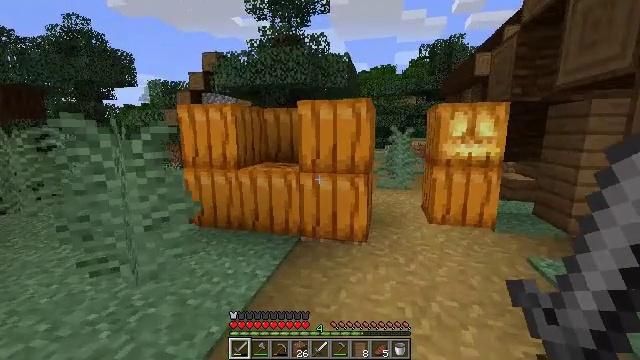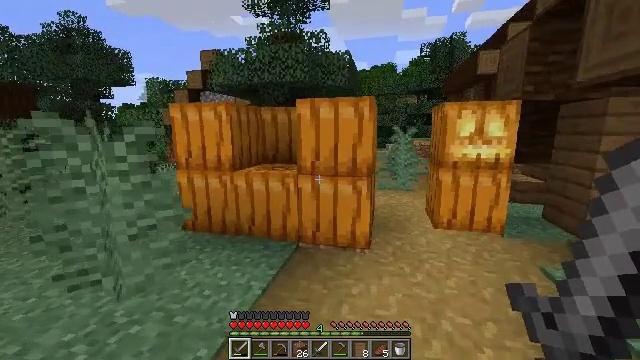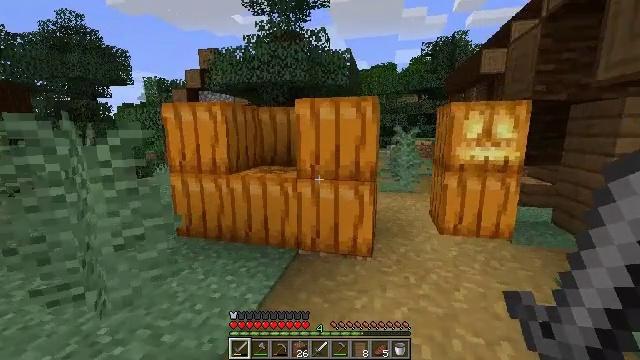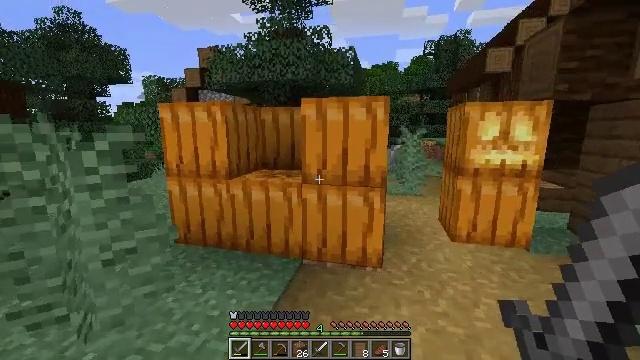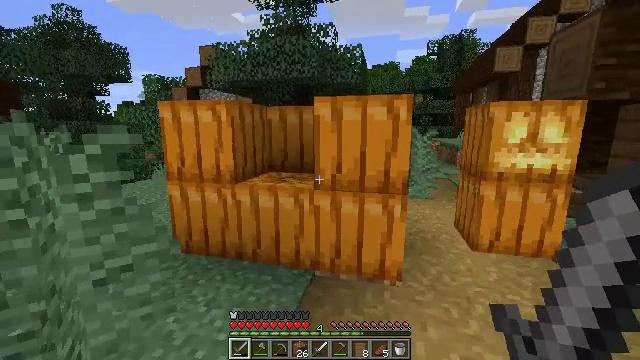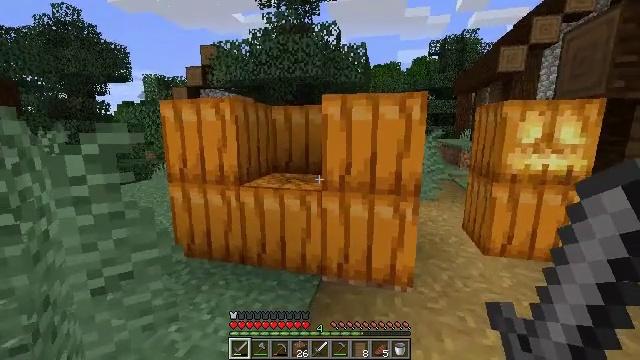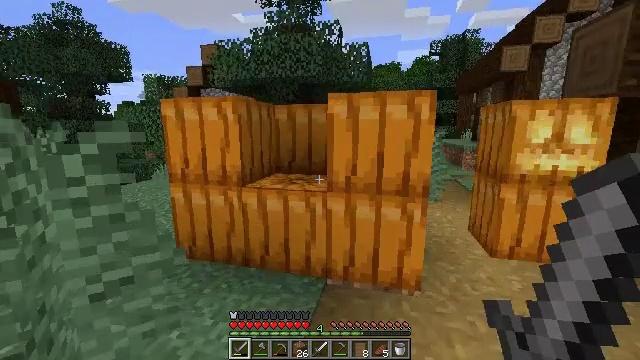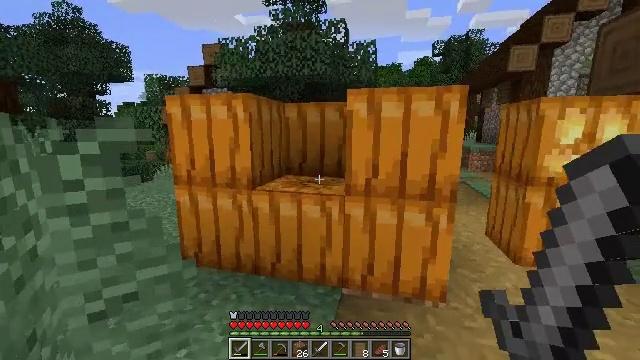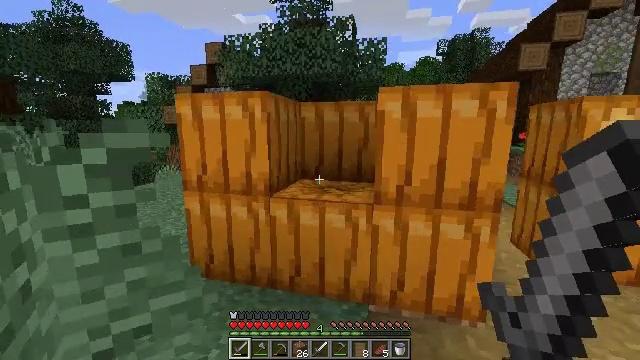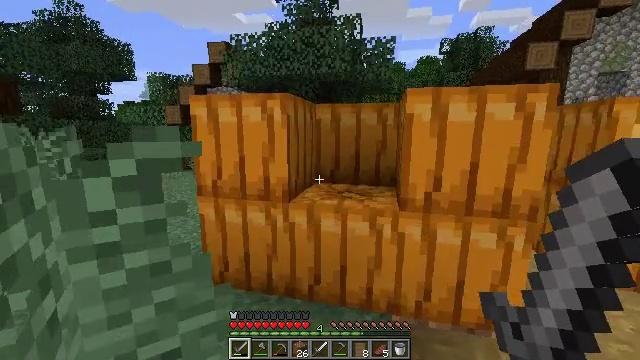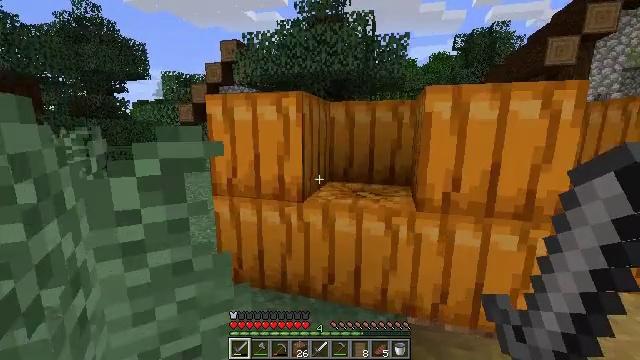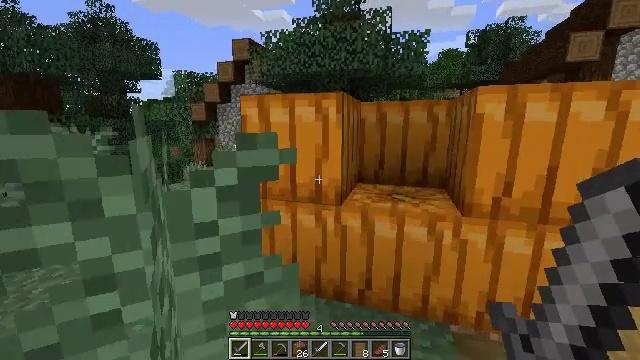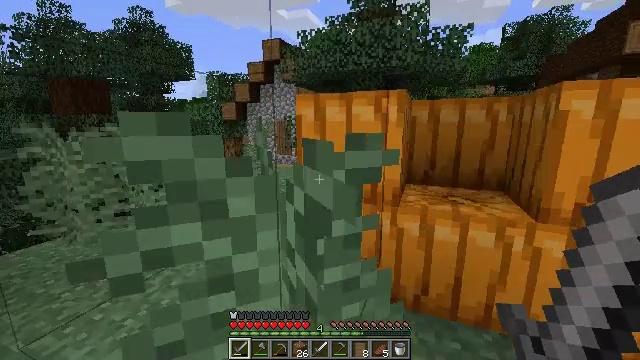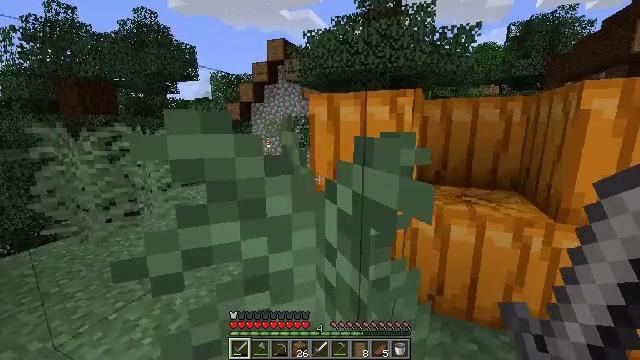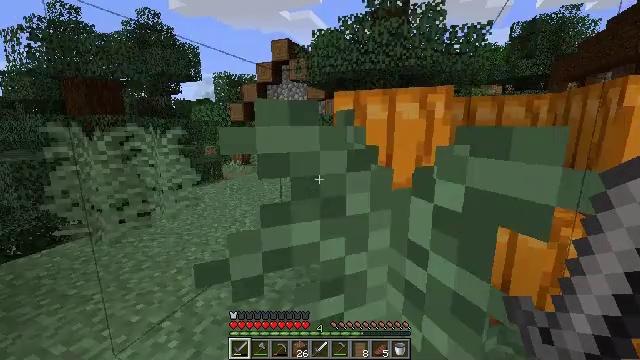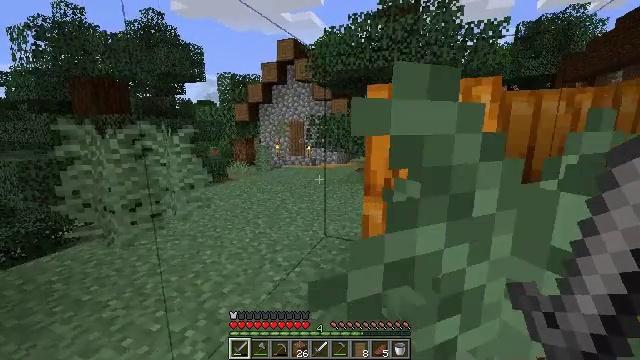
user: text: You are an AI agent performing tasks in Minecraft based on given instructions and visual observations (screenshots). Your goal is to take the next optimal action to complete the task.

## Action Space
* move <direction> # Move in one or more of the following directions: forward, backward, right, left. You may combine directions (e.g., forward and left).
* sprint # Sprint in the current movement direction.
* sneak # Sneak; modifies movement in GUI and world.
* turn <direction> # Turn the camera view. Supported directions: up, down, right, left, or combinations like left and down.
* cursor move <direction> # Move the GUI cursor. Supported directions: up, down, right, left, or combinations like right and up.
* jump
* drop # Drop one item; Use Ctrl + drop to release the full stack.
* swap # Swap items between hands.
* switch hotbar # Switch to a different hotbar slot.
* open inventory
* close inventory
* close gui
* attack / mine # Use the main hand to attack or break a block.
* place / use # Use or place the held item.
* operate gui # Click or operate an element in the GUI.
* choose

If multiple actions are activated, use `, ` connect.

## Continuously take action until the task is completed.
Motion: motion action
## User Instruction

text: Break the spruce door to remove it.
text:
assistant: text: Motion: move forward
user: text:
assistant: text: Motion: move forward and move left
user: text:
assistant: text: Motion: move forward and move left
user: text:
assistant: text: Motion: move forward and move left
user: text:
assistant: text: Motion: move forward and move left
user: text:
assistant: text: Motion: move forward and move left
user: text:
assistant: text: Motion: move forward and move left
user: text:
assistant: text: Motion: move forward and move left
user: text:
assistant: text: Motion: move left
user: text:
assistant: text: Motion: move left, turn left
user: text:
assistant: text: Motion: move left, turn left
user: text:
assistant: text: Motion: move left, turn left
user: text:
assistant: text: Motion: move left
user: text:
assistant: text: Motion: move forward and move left
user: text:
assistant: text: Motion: move forward and move left
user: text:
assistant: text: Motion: move forward and move left
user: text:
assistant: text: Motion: move forward and move left
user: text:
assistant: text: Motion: move forward and move left
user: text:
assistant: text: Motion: move forward and move left
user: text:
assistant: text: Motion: move forward and move left
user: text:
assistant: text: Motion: move forward and move left
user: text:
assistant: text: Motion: move forward and move left
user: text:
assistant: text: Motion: move forward and move left
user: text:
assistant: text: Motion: move forward
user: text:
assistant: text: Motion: move forward
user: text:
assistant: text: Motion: move forward
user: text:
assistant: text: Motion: move forward
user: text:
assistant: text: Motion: move forward
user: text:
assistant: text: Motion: move forward
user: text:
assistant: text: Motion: move forward